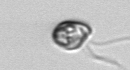
Label: flagellate_morphotype1